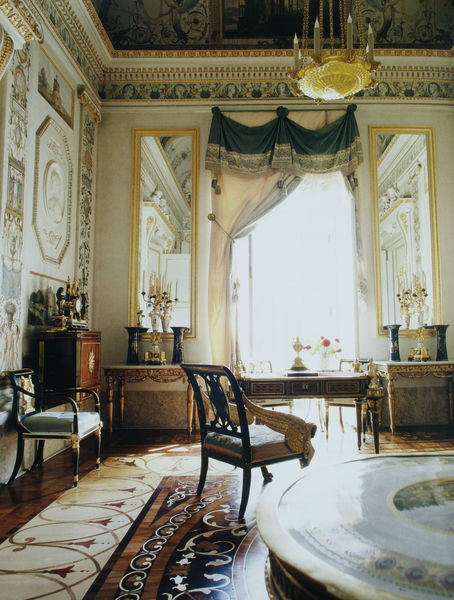
Titel: Boudoir Maria Fjodorownas
Künstler: Charles Cameron
Standort: St. Petersburg
Institution: Schloss Pawlowsk
Schlagwörter: blau, weiß, grün, ausschnitt, braun, fenster, hell, holz, lampe, licht, lichter, marmor, raum, stuhl, stühle, tisch, tische, zimmer, schloss, muster, ornament, teppich, wand, barock, rahmen, stein, goldrahmen, innenraum, möbel, spiegel, vorhang, sonne, boden, gold, interieur, sessel, decke, klassizismus, rokoko, schräg, rund, vase, kommode, schrank, schreibtisch, wohnzimmer, fußboden, parkett, saal, gardine, jugendstil, salon, tapete, vorhänge, detail, ornamente, wandmalerei, kerze, kerzen, kronleuchter, leuchter, lüster, stuck, vasen, durchgang, stil, edel, bemalt, foto, fotografie, photographie, palast, tageslicht, mosaik, einlegearbeiten, intarsie, intarsien, photo, verziert, fries, biedermeier, kerzenständer, kerzenleuchter, gesims, residenz, konsole, deckengemälde, fresko, karl, sekretär, einrichtung, empire, kandelaber, klassizistisch, entarsien, palais, stuch, wilhelm, deckenmalerei, palst, luster, wandverzierung, enteriere, fussobden, prinz karl palais, sessel salon, rte